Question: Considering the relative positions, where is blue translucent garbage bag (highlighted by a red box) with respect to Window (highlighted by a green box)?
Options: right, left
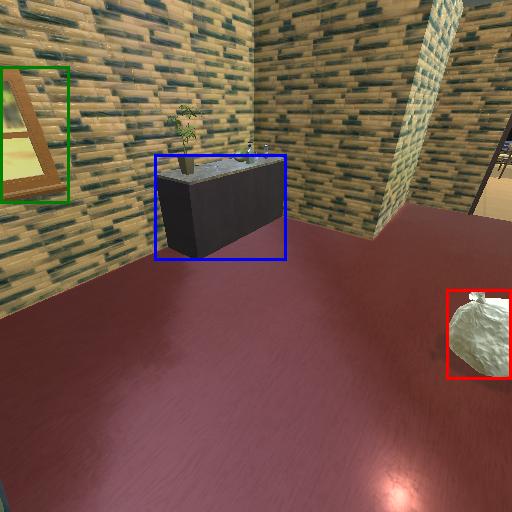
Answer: right